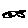
Label: fish